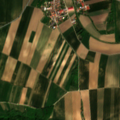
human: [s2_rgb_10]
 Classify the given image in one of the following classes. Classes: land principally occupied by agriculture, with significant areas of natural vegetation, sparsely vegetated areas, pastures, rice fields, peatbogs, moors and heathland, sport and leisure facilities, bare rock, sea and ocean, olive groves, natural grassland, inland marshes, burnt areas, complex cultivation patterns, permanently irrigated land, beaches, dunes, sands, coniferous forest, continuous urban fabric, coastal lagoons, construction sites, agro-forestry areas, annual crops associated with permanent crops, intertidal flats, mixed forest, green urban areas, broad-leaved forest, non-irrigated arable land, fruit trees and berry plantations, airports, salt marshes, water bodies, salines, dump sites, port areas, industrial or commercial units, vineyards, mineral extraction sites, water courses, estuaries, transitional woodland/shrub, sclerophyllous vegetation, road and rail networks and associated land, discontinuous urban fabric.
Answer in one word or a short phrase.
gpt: discontinuous urban fabric, non-irrigated arable land, complex cultivation patterns, broad-leaved forest